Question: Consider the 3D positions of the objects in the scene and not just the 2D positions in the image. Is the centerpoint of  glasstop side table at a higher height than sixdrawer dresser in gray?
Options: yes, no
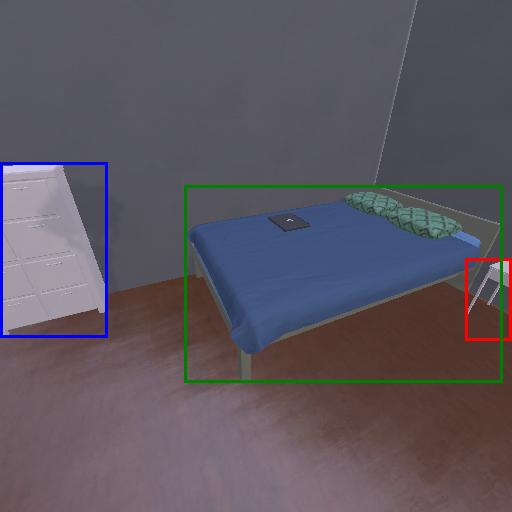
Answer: yes